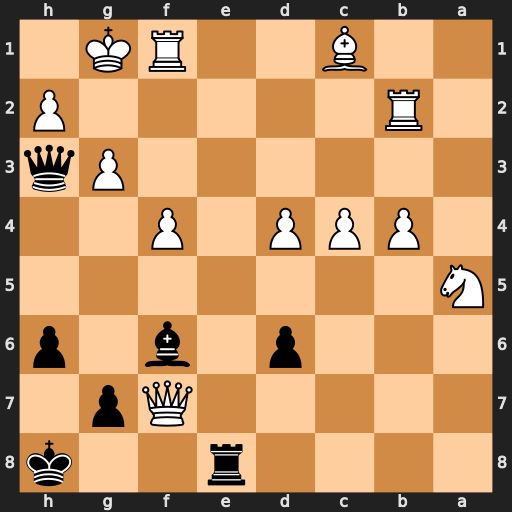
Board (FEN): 4r2k/5Qp1/3p1b1p/N7/1PPP1P2/6Pq/1R5P/2B2RK1
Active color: b
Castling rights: -
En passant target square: -
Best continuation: Bxd4+ Be3 Rxe3